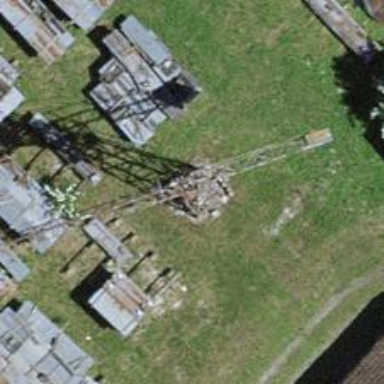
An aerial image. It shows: Crane is depicted.